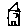
Label: house